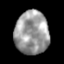
Tissue: lung
Cell type: Others
Senescence score: 0.1566
Nuclear area (px): 1436
Mean DAPI intensity: 155.086